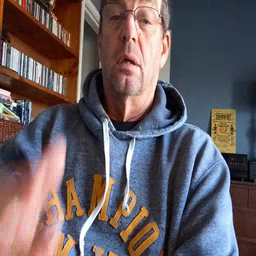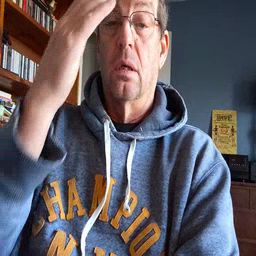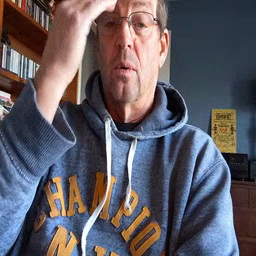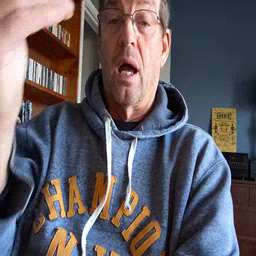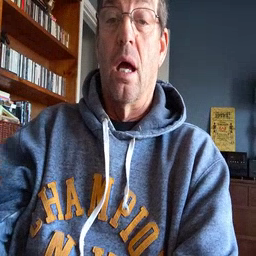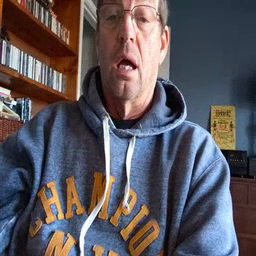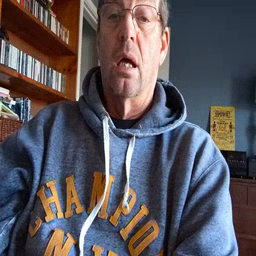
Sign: why